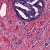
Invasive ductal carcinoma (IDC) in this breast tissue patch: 0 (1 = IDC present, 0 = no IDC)